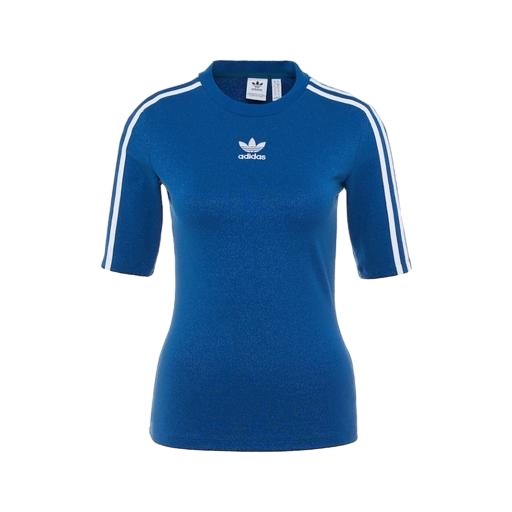
studio cool tee blue, 3-stripe ringer tee, blue women's tech-jersey t-shirt, white background